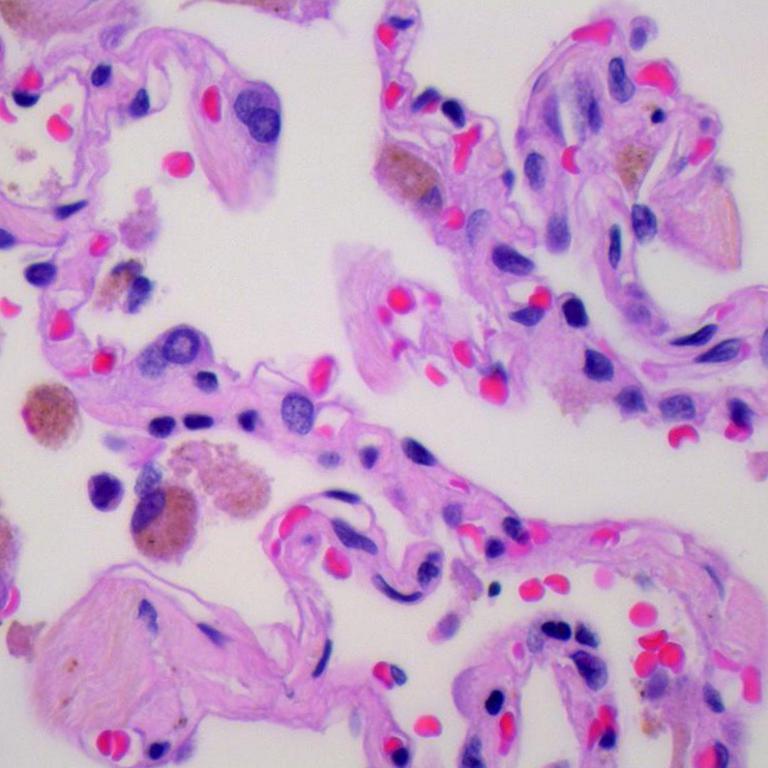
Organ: lung
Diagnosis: benign